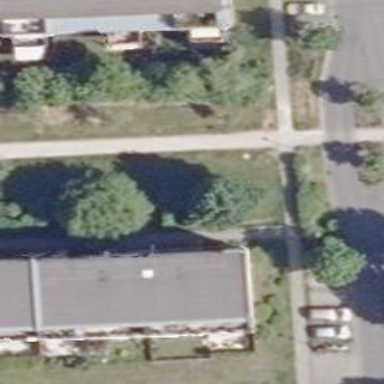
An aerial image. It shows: Kindergarten.